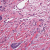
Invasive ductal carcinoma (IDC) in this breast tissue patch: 1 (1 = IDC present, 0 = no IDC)